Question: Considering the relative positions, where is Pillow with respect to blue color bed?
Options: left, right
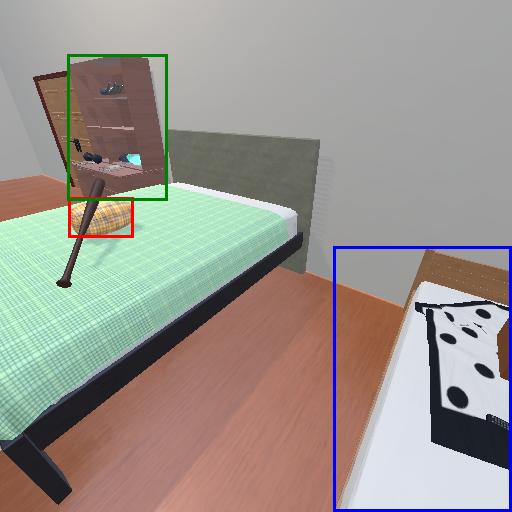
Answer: left